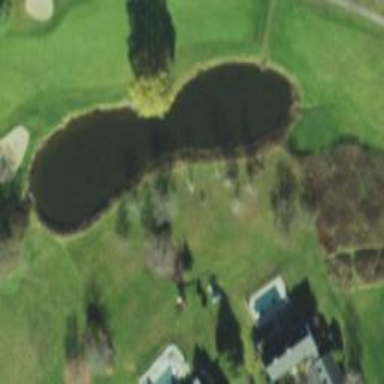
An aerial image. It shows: Scenic view of water hazard on golf course. The natural water feature adds beauty to the landscape.